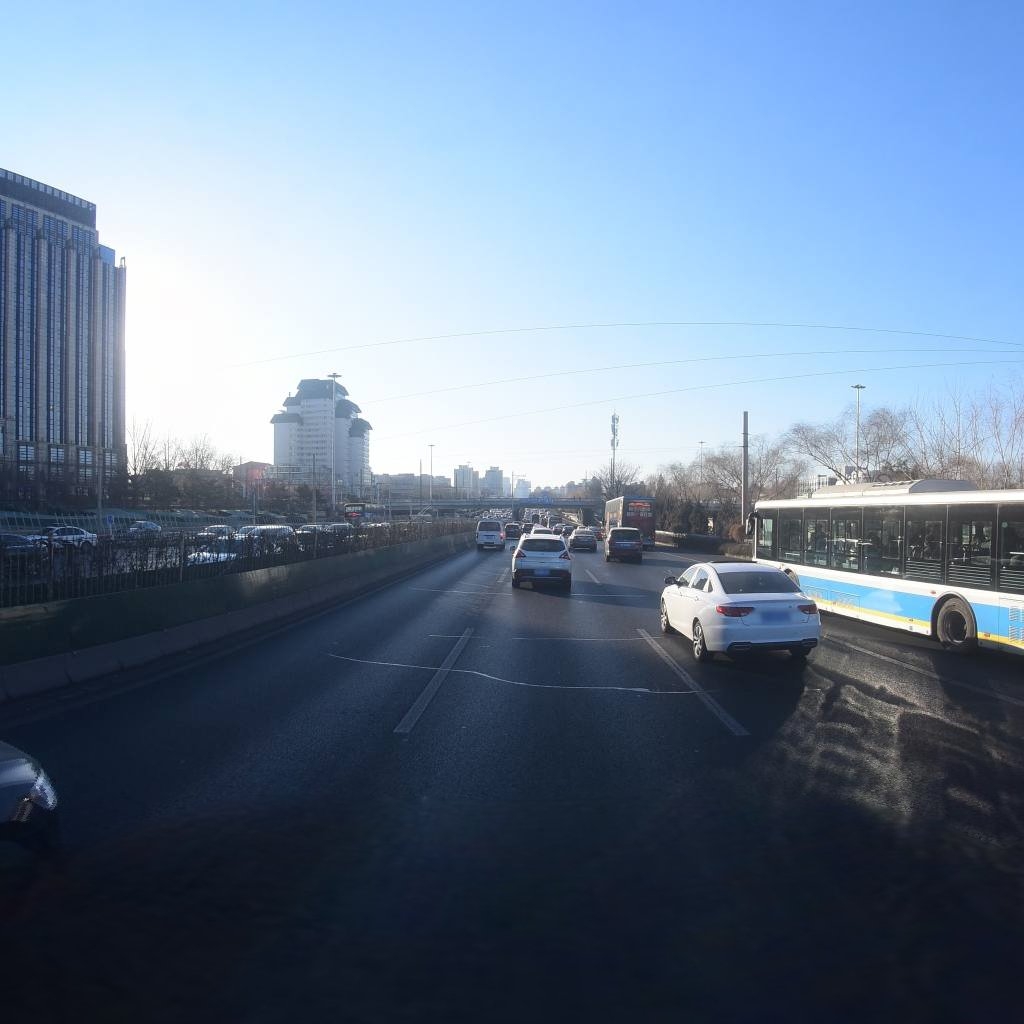
Region: Dongcheng
Road damage annotations: transverse patch, longitudinal crack, transverse patch, transverse patch, transverse patch, transverse patch